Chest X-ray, PA view. Patient: 56 years old, sex M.
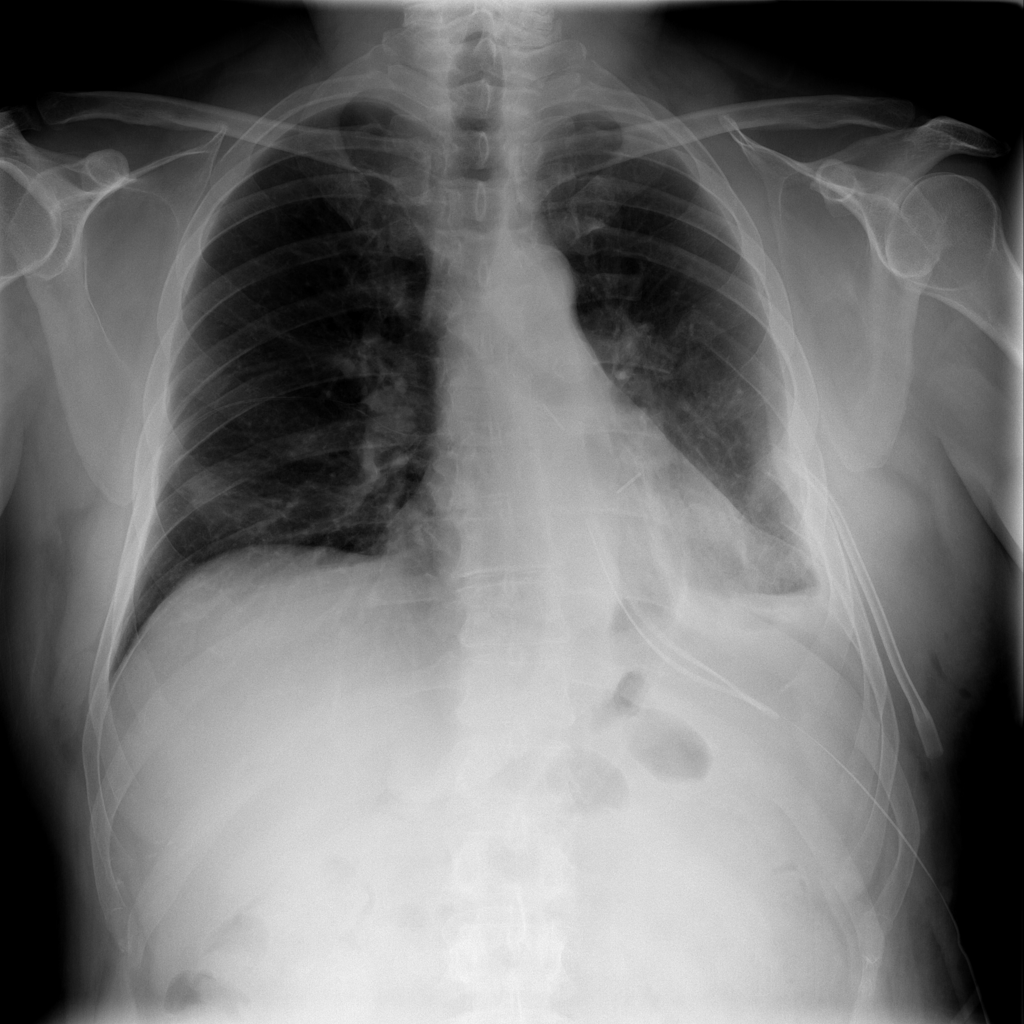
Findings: Pneumothorax